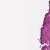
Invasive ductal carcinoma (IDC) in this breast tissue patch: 0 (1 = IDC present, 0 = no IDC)